Field crop: maize
Growth stage: 2
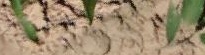
Species: maize